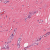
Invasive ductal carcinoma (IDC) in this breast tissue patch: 0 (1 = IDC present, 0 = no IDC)